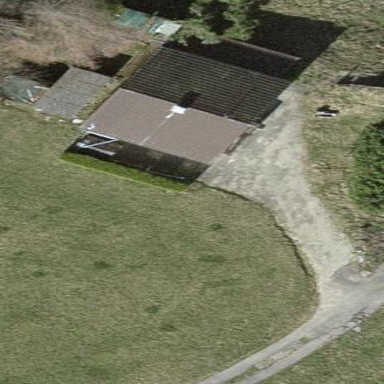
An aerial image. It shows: Farmyard area.